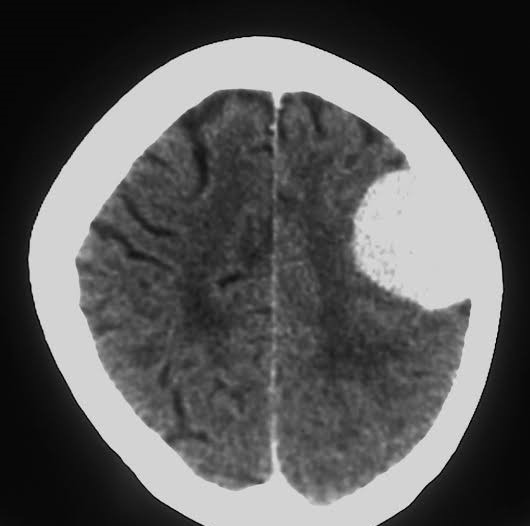
Label: meningioma